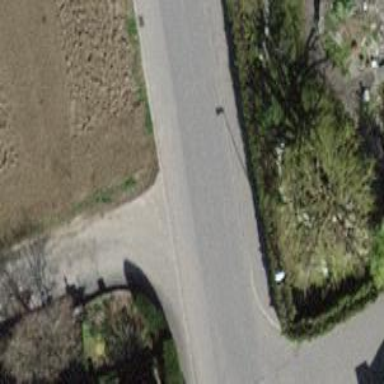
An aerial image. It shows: Service road with paved surface.